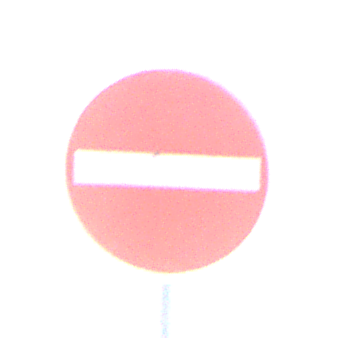
Verkehrszeichen: VerbotDerEinfahrt
Umgebung: Outdoor, Nature
Tageszeit: Midday
Wetter: PartlyCloudy
Licht: Natural
Jahreszeit: NotSpecified
Kontrast: LowContrast